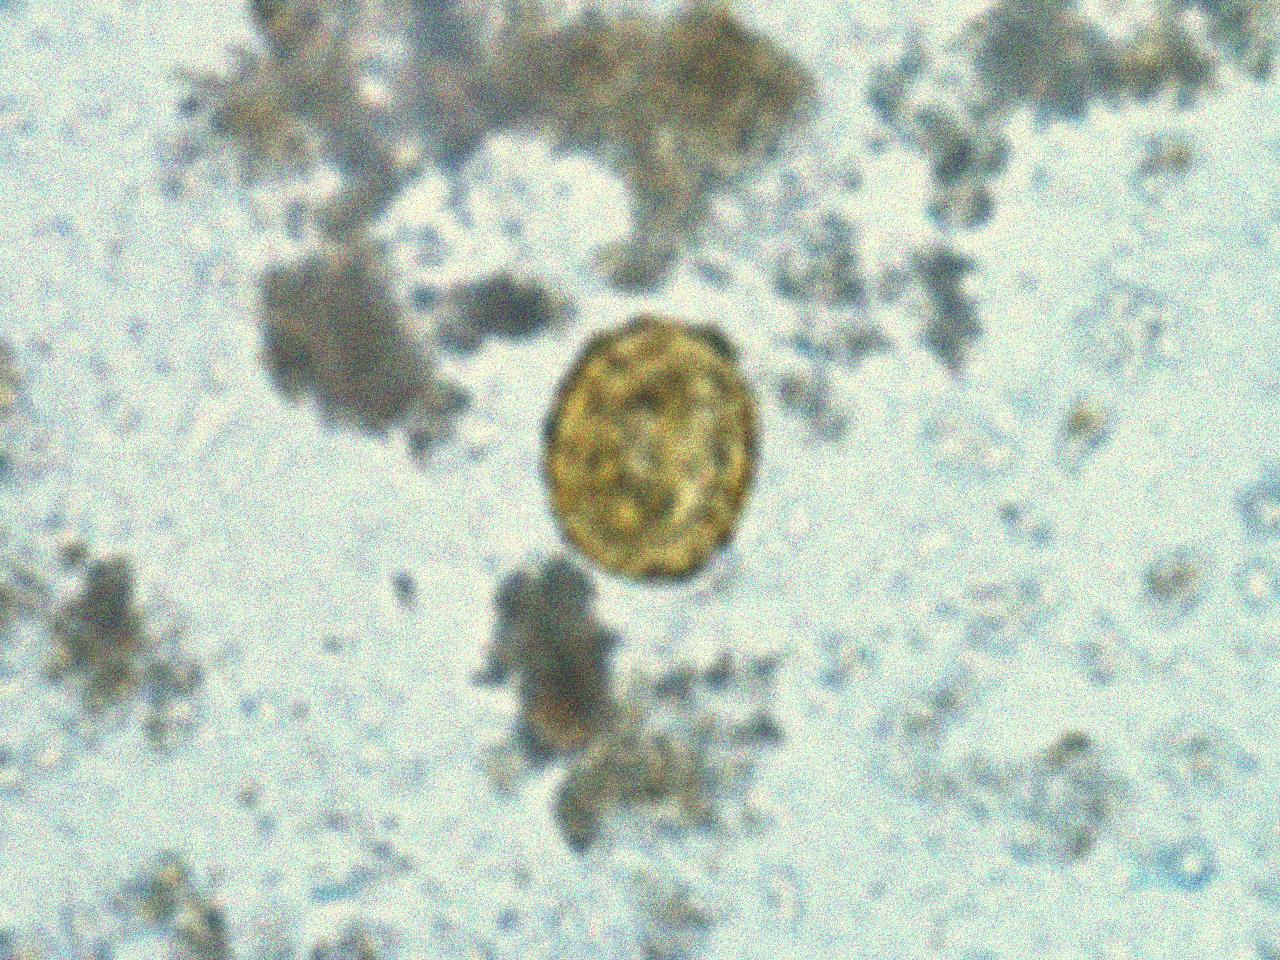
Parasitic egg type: Ascaris lumbricoides